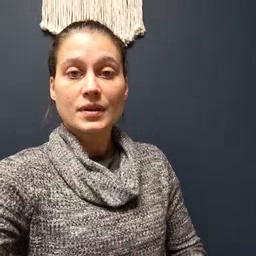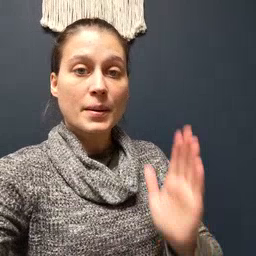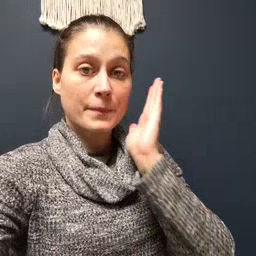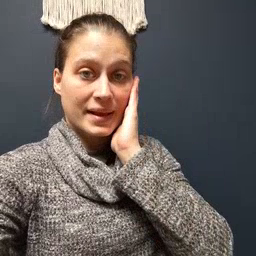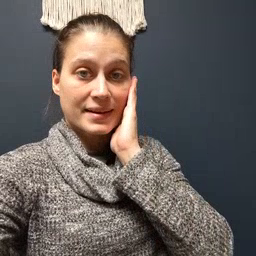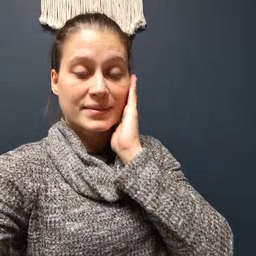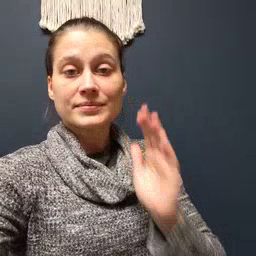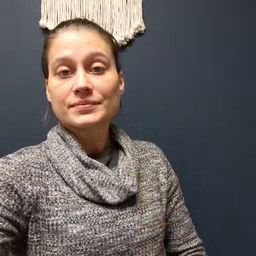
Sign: bed